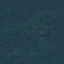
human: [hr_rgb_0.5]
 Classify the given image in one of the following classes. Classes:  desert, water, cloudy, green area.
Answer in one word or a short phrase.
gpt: green area